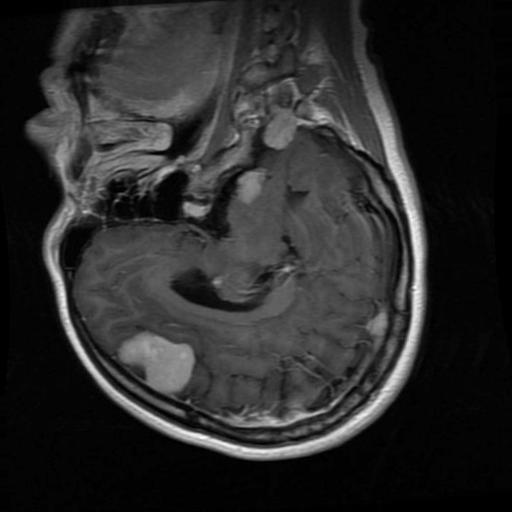
Label: meningioma